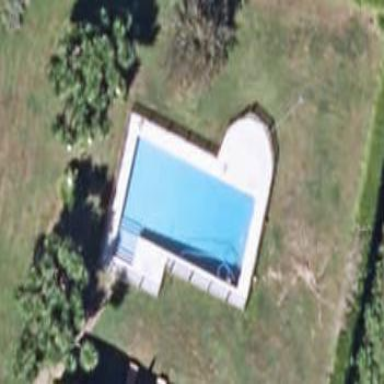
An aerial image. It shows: Swimming pool located in leisure land.